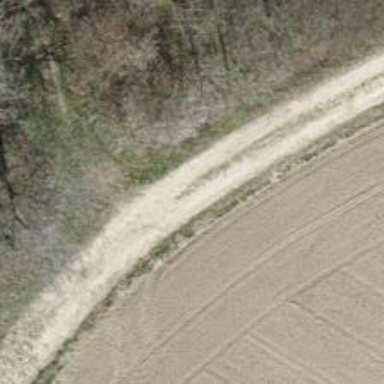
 classified as grade2 track. Suitable for agricultural vehicles like agricultural motorcars."